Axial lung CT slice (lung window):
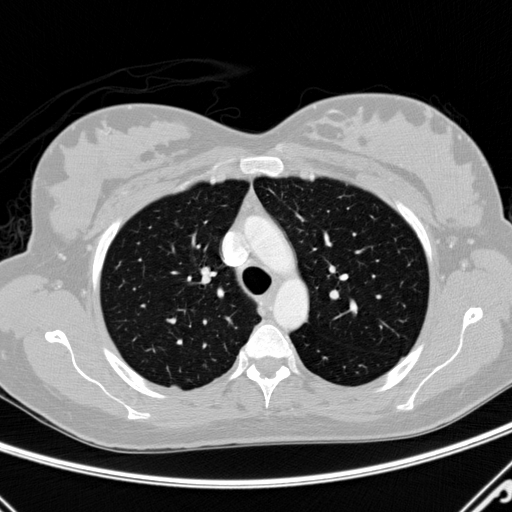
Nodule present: yes
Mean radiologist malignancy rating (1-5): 3